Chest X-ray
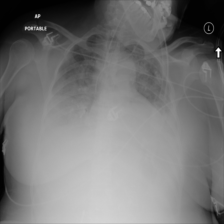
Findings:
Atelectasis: positive
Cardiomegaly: negative
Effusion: negative
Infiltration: negative
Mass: negative
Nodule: negative
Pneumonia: negative
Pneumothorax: negative
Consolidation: negative
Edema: negative
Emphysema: negative
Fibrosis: negative
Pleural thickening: negative
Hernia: negative